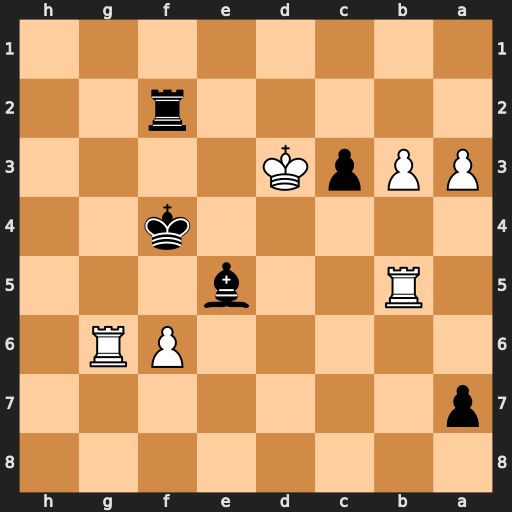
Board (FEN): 8/p7/5PR1/1R2b3/5k2/PPpK4/5r2/8
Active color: b
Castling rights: -
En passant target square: -
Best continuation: Rd2+ Kc4 c2 Rg1 Rd1